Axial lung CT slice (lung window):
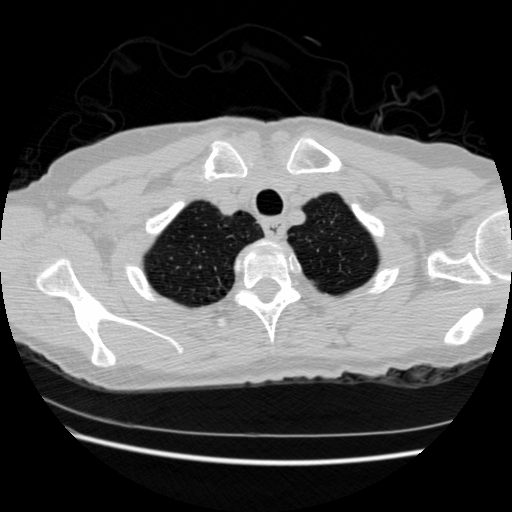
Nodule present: no